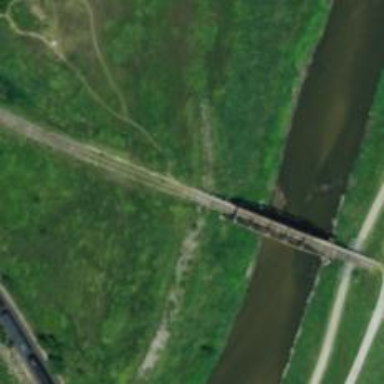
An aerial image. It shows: Disused railway bridge.